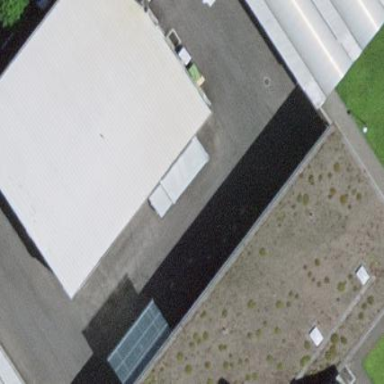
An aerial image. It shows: Building with flat roof.